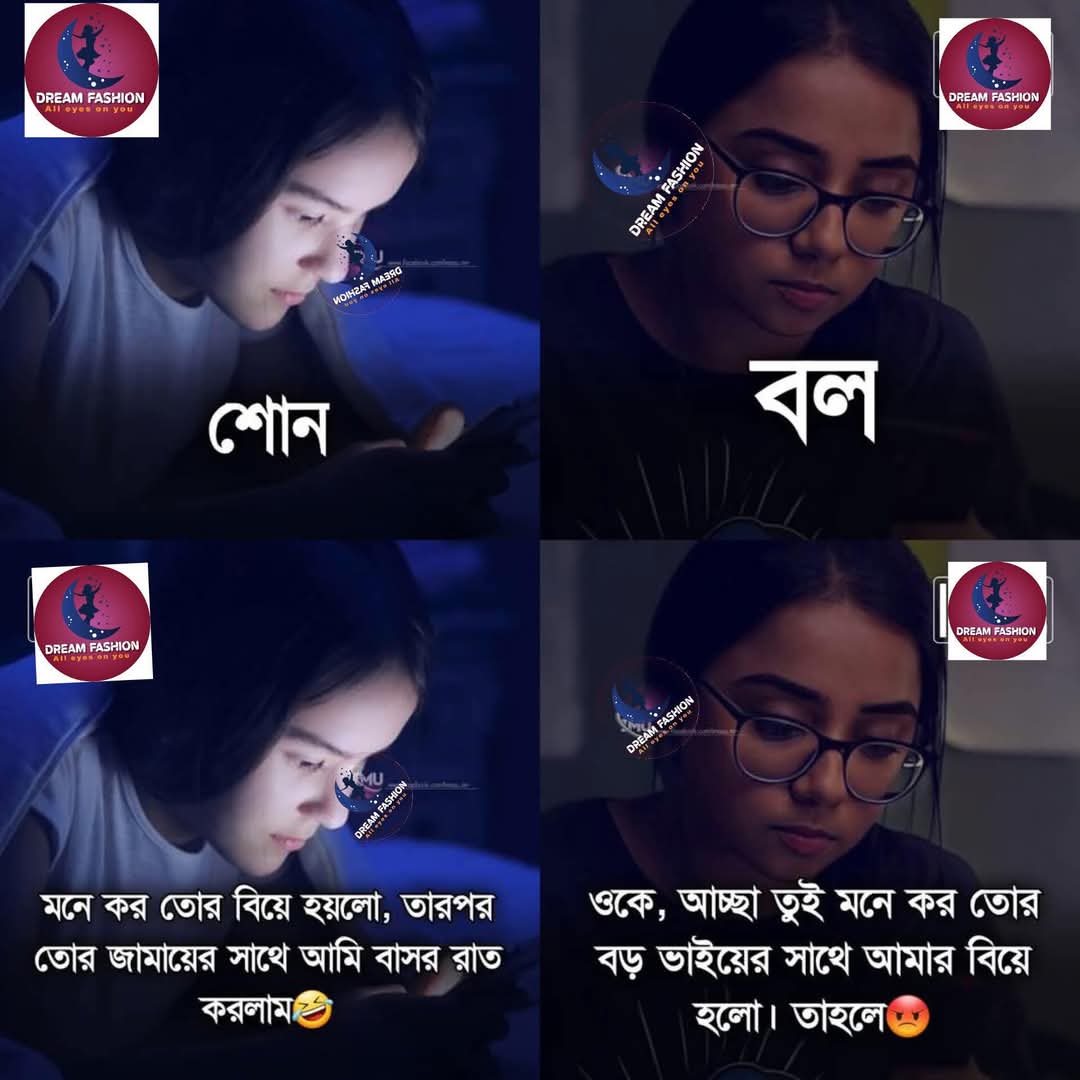
Text: শোন
মনে কর তোর বিয়ে হয়লো, তারপর তোর জামায়ের সাথে আমি বাসর রাত করলাম
বল
ওকে, আচ্ছা তুই মনে কর তোর বড় ভাইয়ের সাথে আমার বিয়ে হলো। তাহলে
Label: Hate
Hate category: Personal Offence
Targeted group: Individual